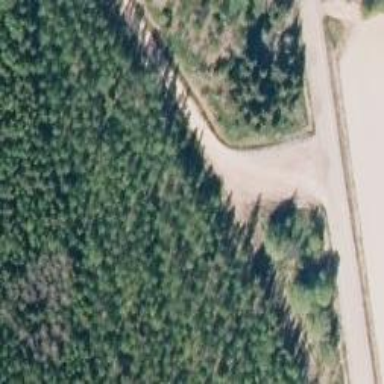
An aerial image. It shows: Unclassified road.